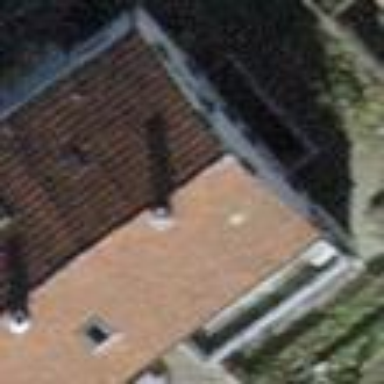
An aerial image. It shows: Building with tile roof.